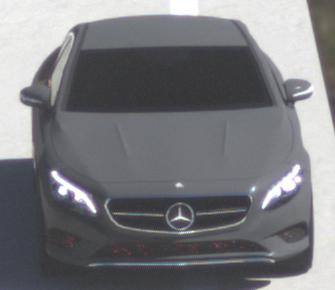
Make: Mercedes-Benz
Model: S 400 Coupé
Detailed model: S-Class (217) Coupé
Model produced from: 2015/10
Model produced until: 2017/09
Doors: 2
Color: gray
Road condition: dry road
Daytime: midday
Contrast: high contrast